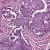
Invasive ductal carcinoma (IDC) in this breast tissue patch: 0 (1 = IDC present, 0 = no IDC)